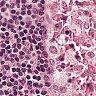
Metastatic tissue present: no